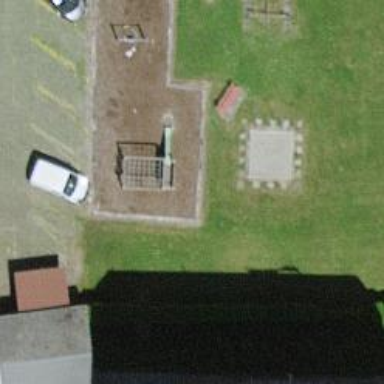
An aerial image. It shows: Playground area for leisure land.